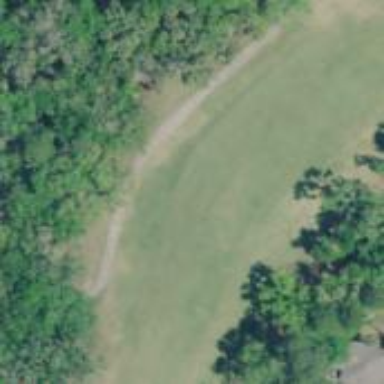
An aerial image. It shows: View of golf hole.